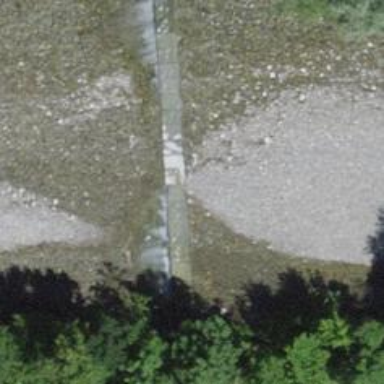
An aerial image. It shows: Weir in waterway.